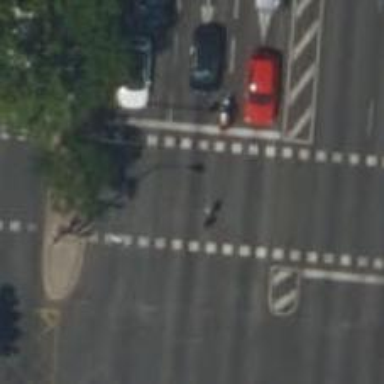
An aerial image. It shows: Road crossing with traffic signals.